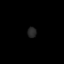
Tissue: lung
Cell type: T cells
Senescence score: 0.2322
Nuclear area (px): 91
Mean DAPI intensity: 38.604